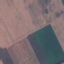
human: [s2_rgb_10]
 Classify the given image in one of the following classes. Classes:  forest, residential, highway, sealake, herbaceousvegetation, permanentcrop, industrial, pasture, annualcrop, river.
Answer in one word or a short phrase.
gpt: AnnualCrop